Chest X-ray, PA view. Patient: 47 years old, sex M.
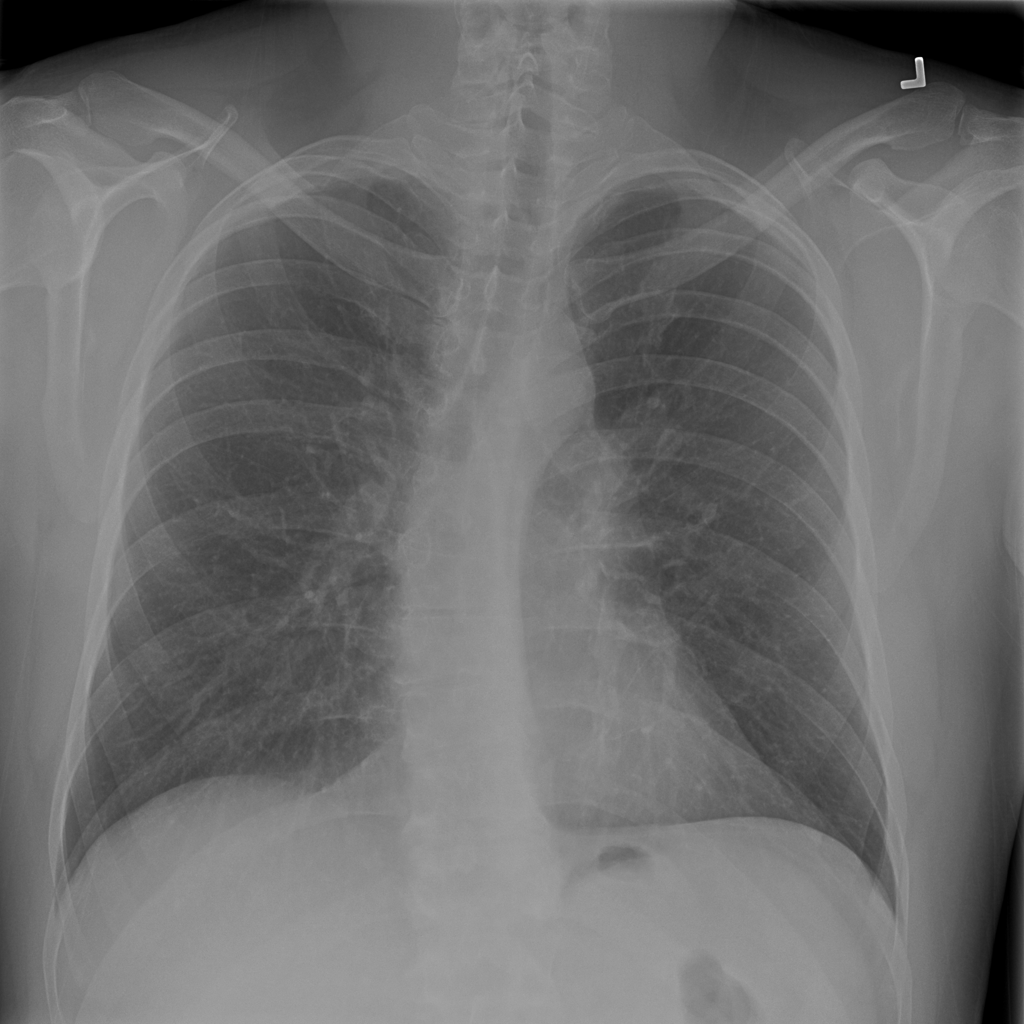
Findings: No Finding